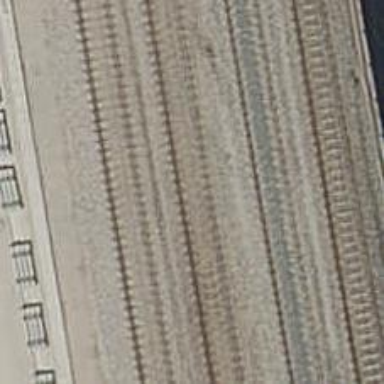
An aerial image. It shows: Railway with electrified contact lines.